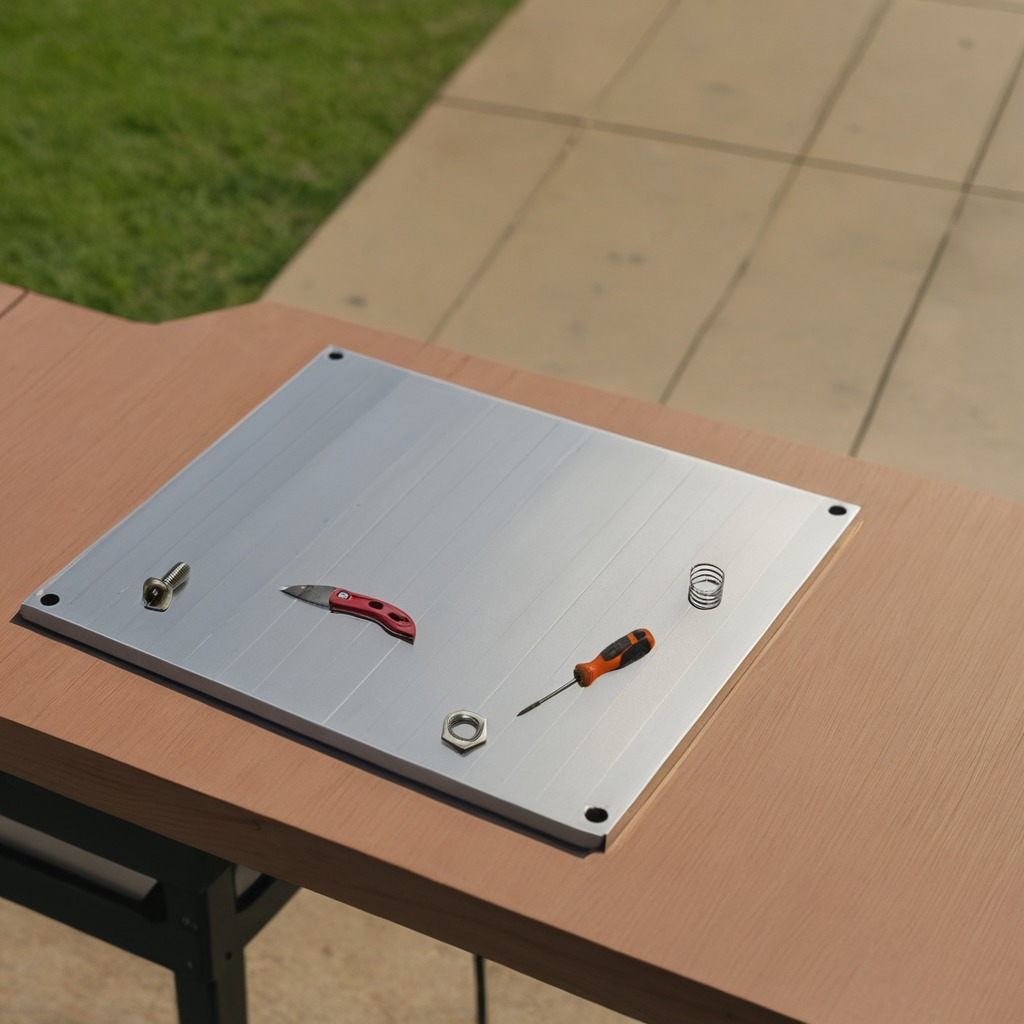
A coiled metal spring, a screwdriver, and a metal nut are lying on the textured surface of a clean utility table.